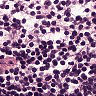
Metastatic tissue present: no